Question: I would like to link a tab of a OS X Cocoa Tab View to a specific action, but ctrl+drag doesn't work.
I <URL>, but it was on iOS and I am failing to adapt this to OS X. I don't understand if I am failing because I am not using the good functions or if it is for another reason.
Here is what I am doing when trying to adapt the method given on the other post :

First, I ctrl+drag from the Tab View to "File's Owner" and make it the delegate of this.
Then, I add this code to AppDelegate.h :
'''
- (void)tabBar:(NSTabView *)tabBar didSelectItem:(NSTabViewItem *)item
'''
And on AppDelegate.m :
'''
- (void)tabBar:(NSTabView *)tabBar didSelectItem:(NSTabViewItem *)item
{
if([item.identifier isEqualTo:@1])
{
NSLog(@"Click !");
}
}
'''
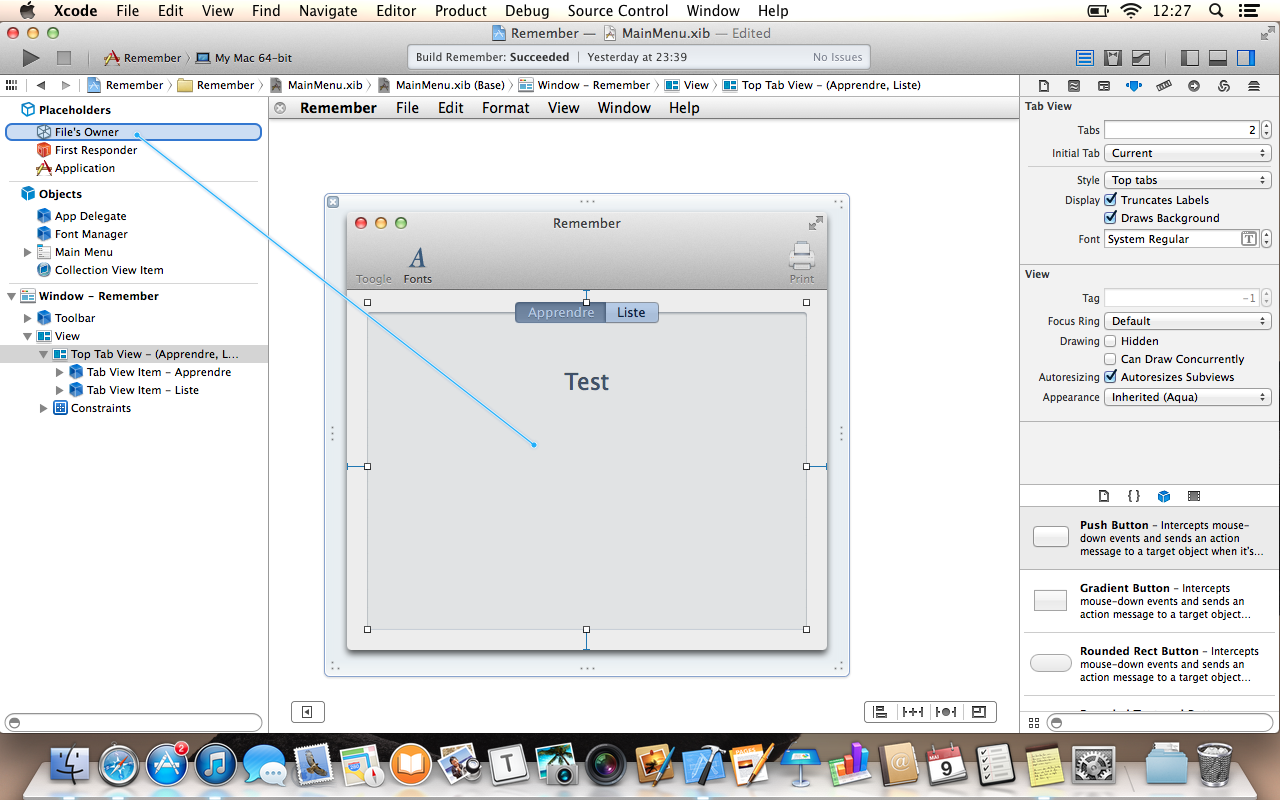
Answer: You have used wrong method.
'''
- (void)tabBar:(NSTabView *)tabBar didSelectItem:(NSTabViewItem *)item
'''
Instead it should be
'''
- (void)tabView:(NSTabView *)tabView didSelectTabViewItem:(NSTabViewItem *)tabViewItem
'''
This is very straight forward.
Hook the 'NSTabView' to the 'AppDelegate' for delegate. (Be sure that you hook correctly to the TabView itself not its parts)

Then check for the Identifier and Label for each of the tabs:

Then the delegate method goes like this:
'''
- (void)tabView:(NSTabView *)tabView didSelectTabViewItem:(NSTabViewItem *)tabViewItem{
if ([tabViewItem.identifier isEqualToString:@"1"]){
NSLog(@"ONE");
}
else{
NSLog(@"TWO");
}
}
'''